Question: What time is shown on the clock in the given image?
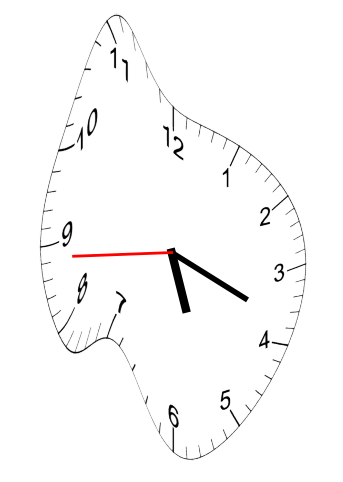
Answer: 05:18:44